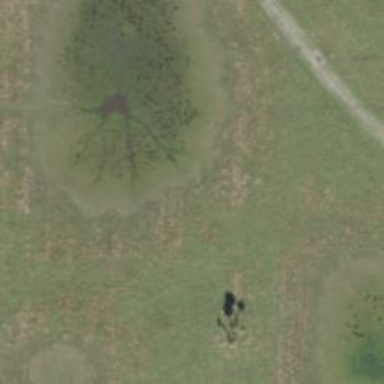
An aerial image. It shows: Marsh wetland.